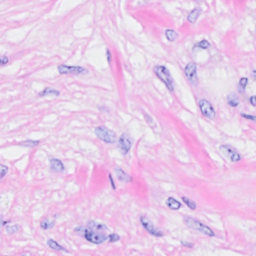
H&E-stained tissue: Breast